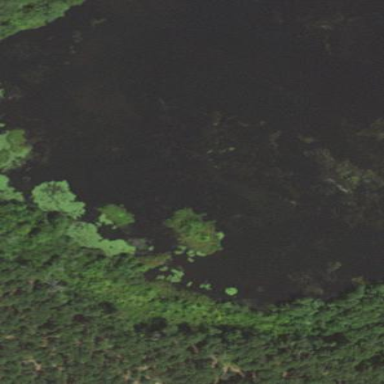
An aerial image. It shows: Marsh wetland.